Question: Some date are loaded into a program (e.g., evaluation of students in a class where each student is a distinct entity with his/her evaluation data) and a summary of them is shown on a datagrid. The user selects selects some of the students, and performs an analysis on their evaluation. The analysis process requires some parameters, therefore before analysis a window pops-up and lets user to specify his preferred parameters; then the analysis process executes.
The datagrid is defined as following and binded to a ViewModel:
'''
<DataGrid x:Name="CachedSamplesDG" ItemsSource="{Binding cachedDataSummary}">
<DataGrid.Columns>
<DataGridTextColumn Header="name" Binding="{Binding name}"/>
<DataGridTextColumn Header="score" Binding="{Binding score}"/>
</DataGrid.Columns>
</DataGrid>
'''
The button that starts the process is defined as following:
'''
<Button x:Name="AnalysisBT" Content="Analyze" Command="{Binding AnalyzeCommand}" CommandParameter="{Binding ElementName=CachedSamplesDG, Path=SelectedItems}"/>
'''
The ViewModel is pretty basic and summarized as following:
'''
internal class CachedDataSummaryViewModel
{
public CachedDataSummaryViewModel()
{
_cachedDataSummary = new ObservableCollection<CachedDataSummary>();
AnalyzeCommand = new SamplesAnalyzeCommand(this);
}
private ObservableCollection<CachedDataSummary> _cachedDataSummary;
public ObservableCollection<CachedDataSummary> cachedDataSummary { get { return _cachedDataSummary; } }
public ICommand AnalyzeCommand { get; private set; }
}
'''
And here is the definition of analysis command:
'''
internal class SamplesAnalyzeCommand : ICommand
{
public SamplesAnalyzeCommand(CachedDataSummaryViewModel viewModel)
{
_viewModel = viewModel;
}
private CachedDataSummaryViewModel _viewModel;
public event EventHandler CanExecuteChanged
{
add { CommandManager.RequerySuggested += value; }
remove { CommandManager.RequerySuggested -= value; }
}
public bool CanExecute(object parameter)
{
// canExecute logic
}
public void Execute(object parameter)
{
// process mess ...
// Here I need the selected rows of datagird, which "parameter" delegates them.
// I also need some other parameters for analysis which user can set through another view
}
}
'''
An this is a diagram of my current process and what I would like to do next

When the button is clicked
1. Apply some UI changes on MainWindow
2. Pop-up ProcessOptionsWindow
3. Get set parameters from ProcessOptionsWindow
4. Pass the selected datagrid rows and user specified parameters to SamplesAnalyzeCommand
What would be the best way to achieve this requirement ?
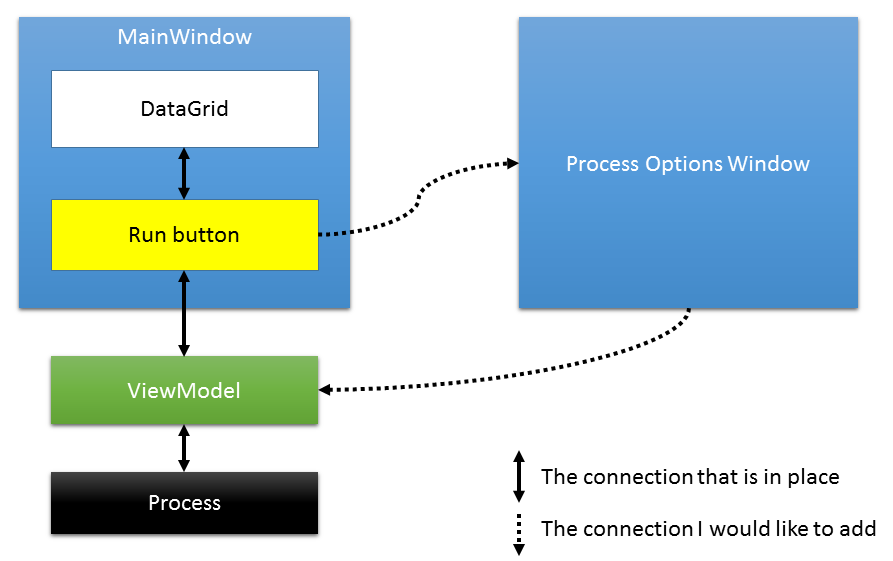
Answer: You can define another Model and ViewModel for Process Options, and then in the SamplesAnalyzeCommand, display the ProcessOptionsView. When user is done with the ProcessOptionsView, the main ViewModel gets notified (e.g by an event handler) and completes the Process.
Something like this:
'''
internal class SamplesAnalyzeCommand : ICommand {
...
public void Execute(object parameter)
{
this._viewModel.ShowProcessOptions(parameter);
}
}
internal class CachedDataSummaryViewModel {
public string Status {
get {
return this.status;
}
set {
if (!string.Equals(this.status, value)) {
this.status = value;
// Notify property change to UI
}
}
}
...
internal void ShowProcessOptions(object paramter) {
// Model
var processOptions = new ProcessOptionsModel() {
otherInfo = parameter
};
// View-Model
var processOptionsViewModel = new ProcessOptionsViewModel();
processOptionsViewModel.Model = processOptions;
// View
var processOptionsView = new ProcessOptionsView(
processOptionsViewModel
);
// Edit2: Update status
this.Status = "Selecting process options...";
// You can use the event handler or dialog result
processOptionsViewModel.OK += this.PerformProcess;
processOptionsView.ShowDialog();
}
private void PerformProcess(object sender, EventArgs e) {
var processOptionsView = sender as ProcessOptionsView;
var processOptionsModel = processOptionsView.Model;
var processOptions = processOptionsModel.Model;
// Edit2: Update status
this.Status = "Performing process...";
// use processOptions.OtherInfo for initial info
// use processOptions.* for process options info
// and perform the process here
// Edit2: Update status
this.Status = "Process Done.";
}
...
}
class ProcessOptionsModel {
public object OtherInfo {
get;
set;
public int Parameter1 {
get;
set;
}
public IList<ProcessItem> SelectedItems {
get;
set;
}
...
}
class ProcessOptionsViewModel {
public event EventHandler OK;
private SamplesAnalyzeCommand model;
private ICommand okCommand;
public ProcessOptionsViewModel() {
this.okCommand = new OKCommand(this.OnOK);
}
public SamplesAnalyzeCommand Model {
get {
return model;
}
set {
this.model = value;
// Property changed stuff here
}
}
private void OnOK(object parameter) {
if (this.OK != null) {
this.OK = value;
}
}
}
class ProcessOptionsView {
// Interacts with it's view-model and performs OK command if
// user pressed OK or something
}
'''
Hope it helps.
As blindmeis suggested, you may use some Dialog Service to make the connection between the views.
Immidiate UI changes after button click can be done in ShowProcessOptions method of the ShowProcessOptions. I don't think you want reflect ui changes of the options window while user works with it, to the main window. UI changes after user closes options window can be done in PerformProcess.
If you want to make an abstraction for options selection (e.g reading from a file) as you mentioned in the comment below, you may define an IOptionsProvider interface, and put ProcessOptionsView and View-Model behind that but still you use the same model.
'''
interface IOptionsProvider {
ProcessOptionsModel GetProcessOptions();
}
class ProcessOptionsView : IOptionsProvider {
public ProcessOptionsModel GetProcessOptions() {
if (this.ShowDialog()) {
return this.ModelView.Model;
}
return null;
}
}
class ProcessOptionsFromFile : IOptionsProvider {
public ProcessOptionsModel GetProcessOptions() {
// Create an instance of ProcessOptionsModel from File
}
'''
}
Note that in this case I removed the OK event since the GetProcessOptions is supposed to block until user closes the main window. If you want a responsive approach in the FromFile case, you may need to work on the async stuff, maybe define GetProcessOptionsAsync instead.
In this case things may get a little bit complicated but I guess it is achievable in this way.